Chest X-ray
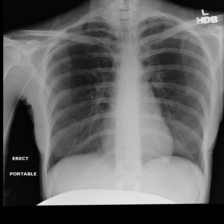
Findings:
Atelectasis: negative
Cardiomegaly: negative
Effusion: negative
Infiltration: negative
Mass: negative
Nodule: negative
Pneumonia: negative
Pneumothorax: negative
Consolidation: negative
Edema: negative
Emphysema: negative
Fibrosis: negative
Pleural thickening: negative
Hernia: negative